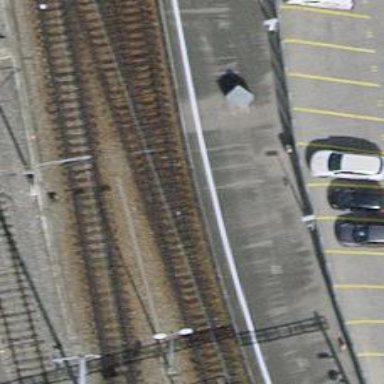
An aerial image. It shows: Halt on the railway.